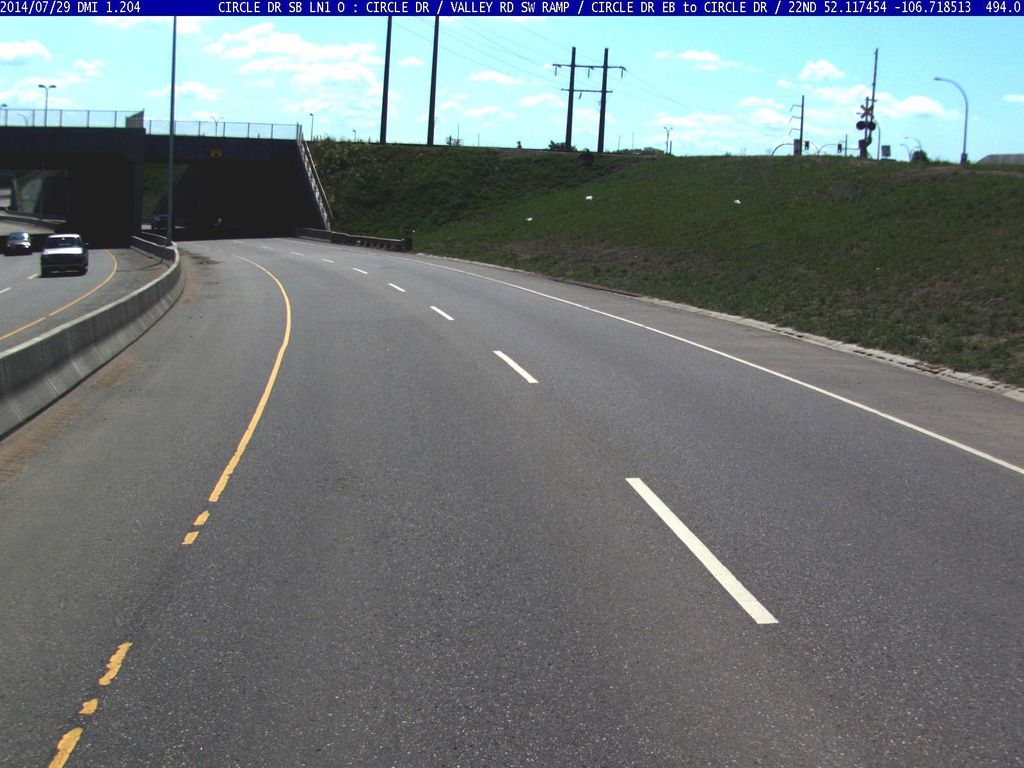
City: saskatoon